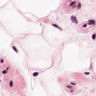
Metastatic tissue present: no